Question: If I get a line segment which was long enough to cross a given polygon, which could be concave or convex polygon. How did I find the all the intersected light segments which was contained in the polygon?

If the target region is not polygon, but a implicit curve function or spline curve, how to do it?
Thanks!
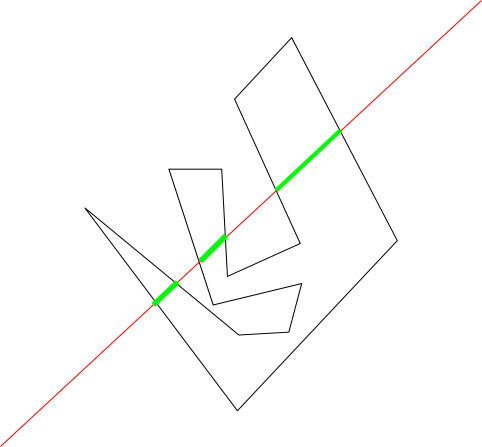
Answer: There really isn't a simple solution to your problem, especially with curves (beziers and splines). On top of the complexities of polygon clipping, there's the considerable challenge of reconstructing the clipped curves (assuming you want the clipping result to remain as beziers and splines and not just 'flattened' line approximations).
I have recently released a beta update* to my polygon clipping library 'Clipper' that does do line-polygon and line-line clipping (where lines can be curves too). However, while the main library is written in Delphi, C++ & C#, the new beta code is so far only in Delphi which may not help you. Nevertheless if you look at the code you'll see why I state there's no 'simple' solution.
- <URL>